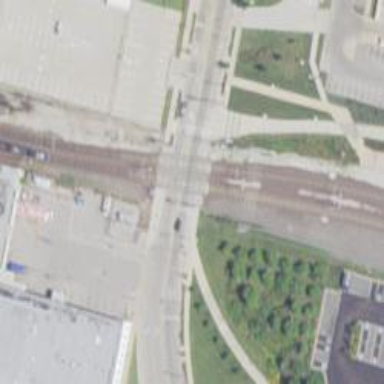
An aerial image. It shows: Crossing for the railway.